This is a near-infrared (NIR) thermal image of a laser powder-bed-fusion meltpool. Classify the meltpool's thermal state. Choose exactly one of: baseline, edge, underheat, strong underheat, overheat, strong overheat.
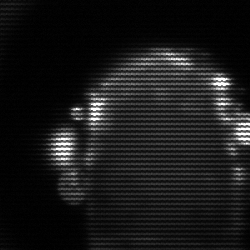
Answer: baseline